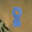
Label: 8